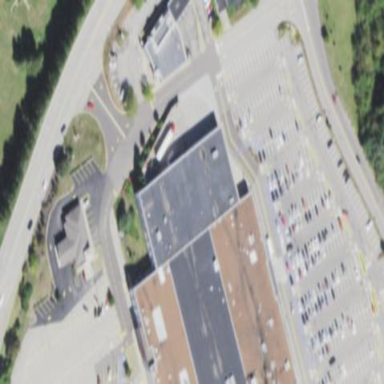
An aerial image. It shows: Retail building.